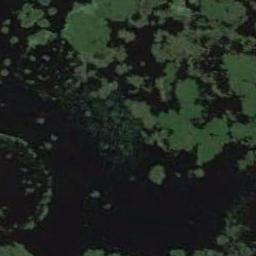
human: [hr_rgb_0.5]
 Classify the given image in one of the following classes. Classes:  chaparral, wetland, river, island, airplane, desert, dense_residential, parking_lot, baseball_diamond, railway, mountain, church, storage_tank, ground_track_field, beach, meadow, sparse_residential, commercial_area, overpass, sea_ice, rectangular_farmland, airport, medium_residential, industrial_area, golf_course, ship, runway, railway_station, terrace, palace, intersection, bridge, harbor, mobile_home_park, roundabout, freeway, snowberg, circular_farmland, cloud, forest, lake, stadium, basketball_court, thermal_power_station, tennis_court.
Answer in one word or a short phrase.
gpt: wetland